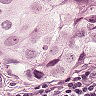
Metastatic tissue present: yes